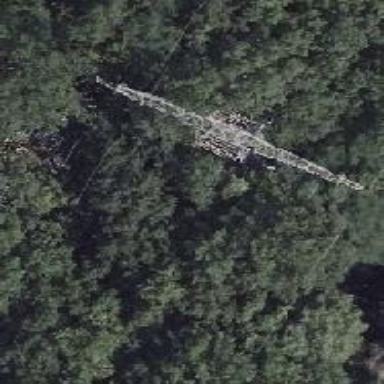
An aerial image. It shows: Power tower.